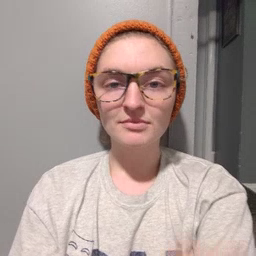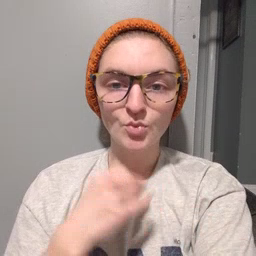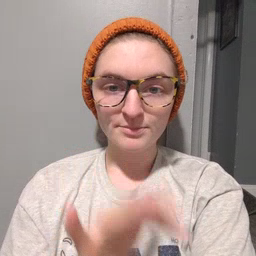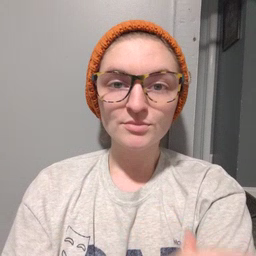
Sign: snow